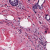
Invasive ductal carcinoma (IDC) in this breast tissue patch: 0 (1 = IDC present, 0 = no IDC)